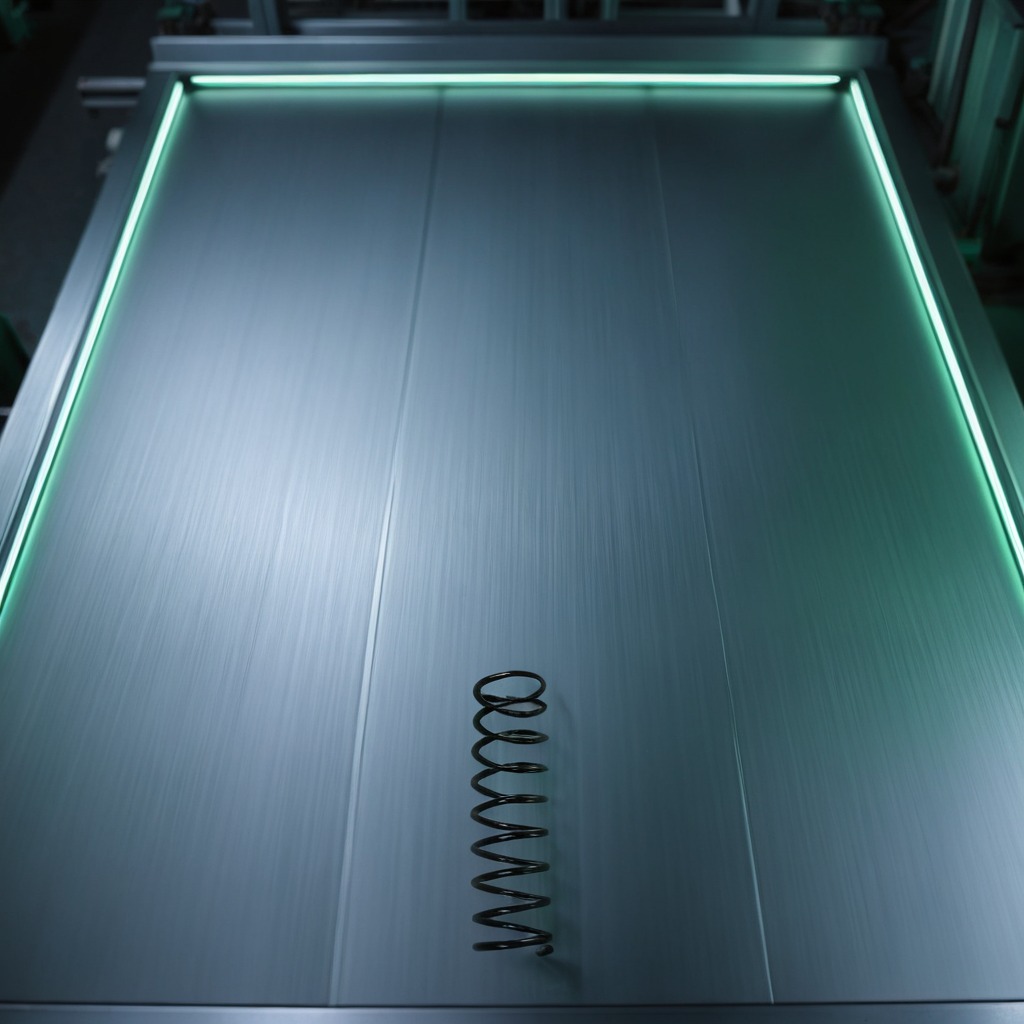
A coiled metal spring is lying on a metal table in a machine shop under fluorescent lights.